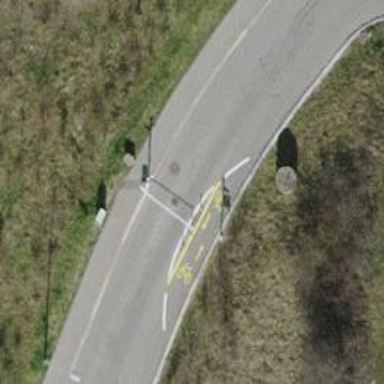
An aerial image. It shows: Lift gate barrier.